Field crop: tomato
Growth stage: 2
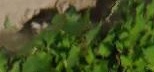
Species: tomato